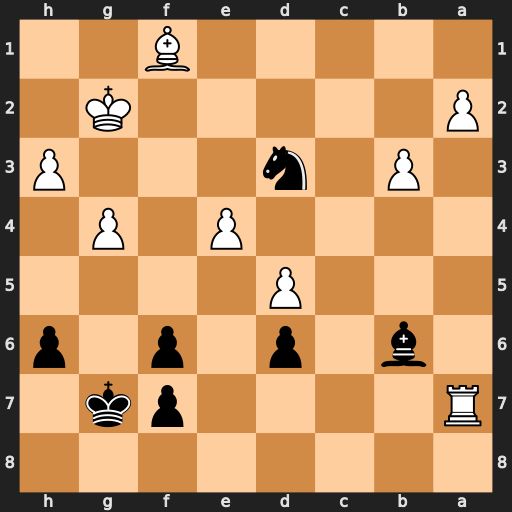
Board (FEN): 8/R4pk1/1b1p1p1p/3P4/4P1P1/1P1n3P/P5K1/5B2
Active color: b
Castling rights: -
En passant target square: -
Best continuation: Ne1+ Kg3 Bxa7